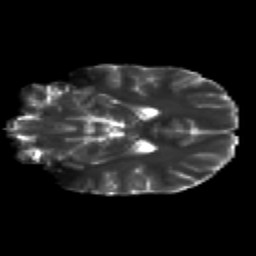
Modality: T2w
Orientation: coronal
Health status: healthy
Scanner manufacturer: siemens
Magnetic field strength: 3 T
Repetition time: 12 s
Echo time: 0.092 s